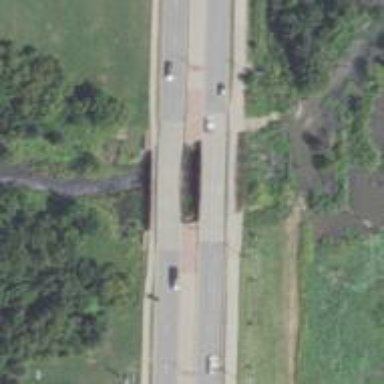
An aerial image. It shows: Footway bridge.